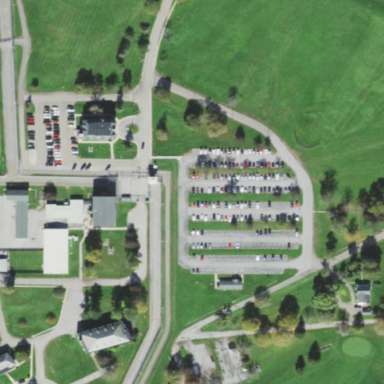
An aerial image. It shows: Parking area.